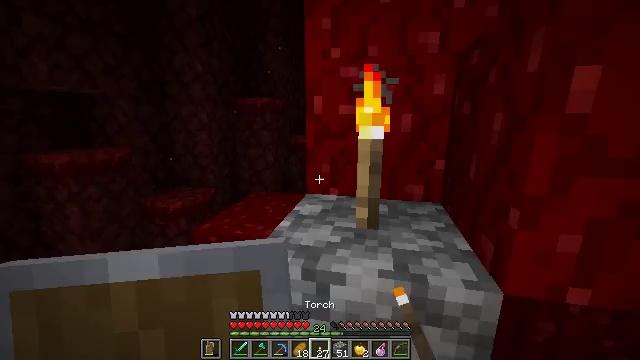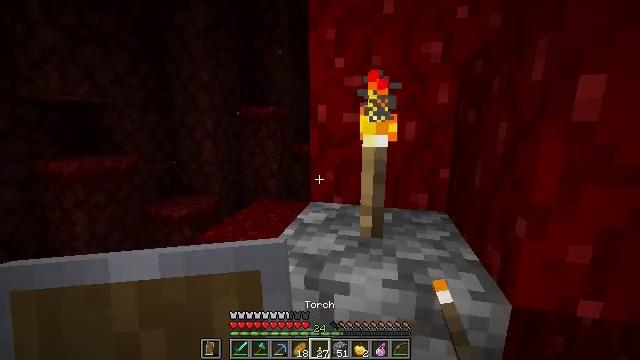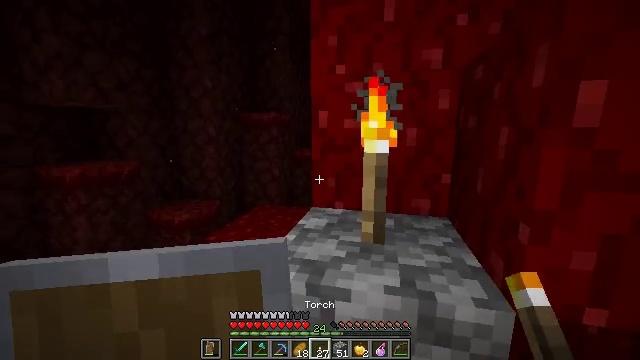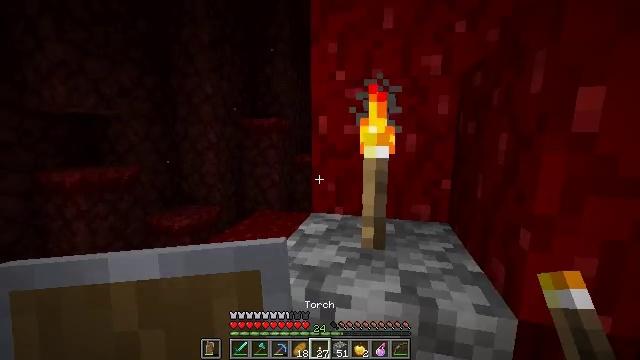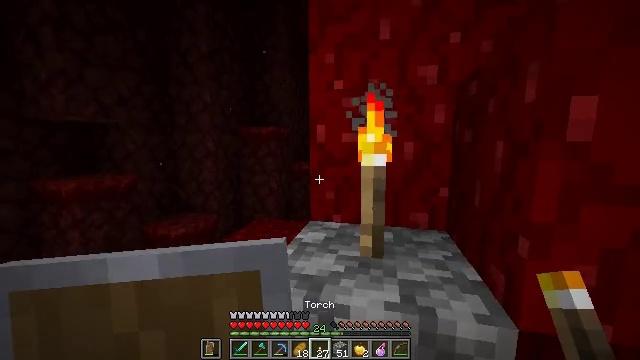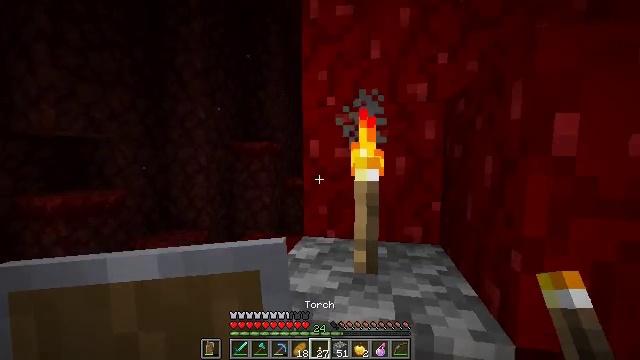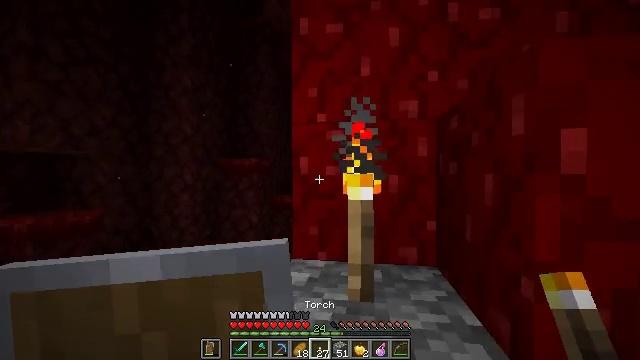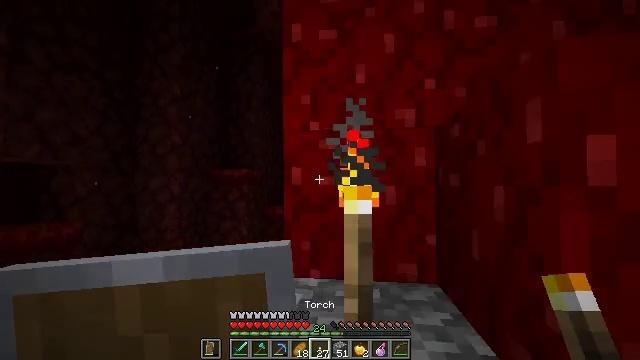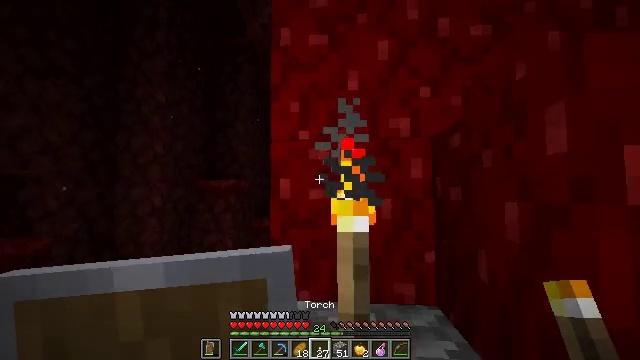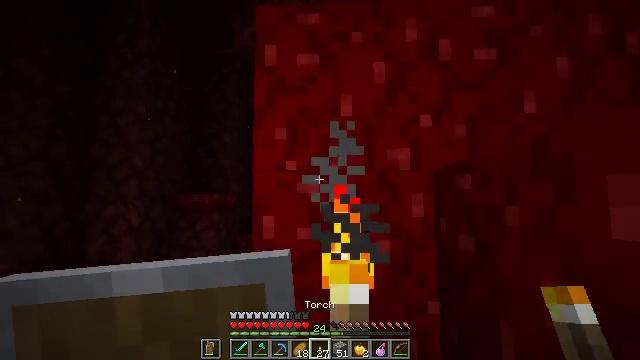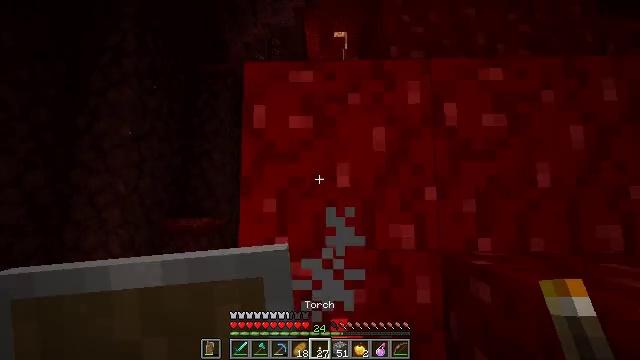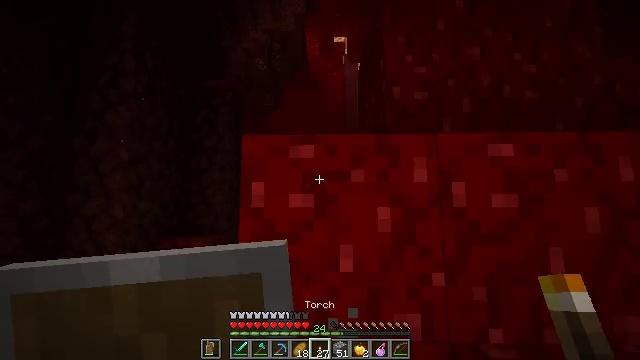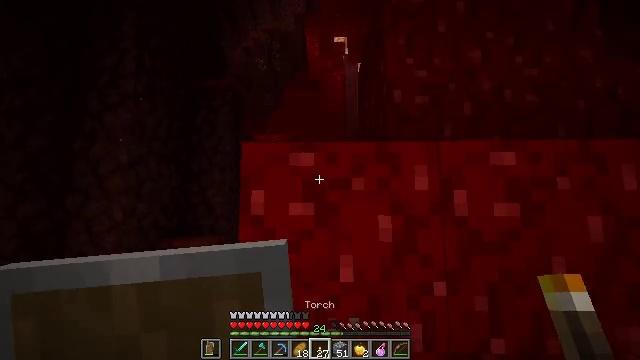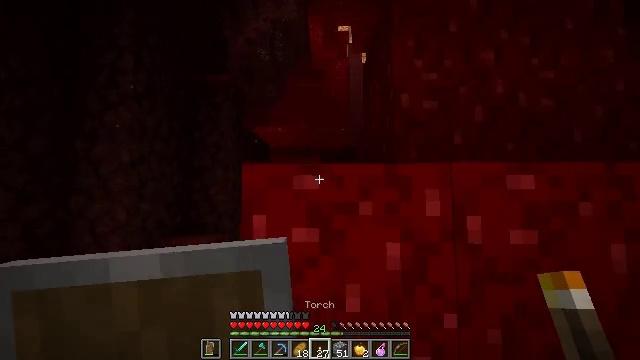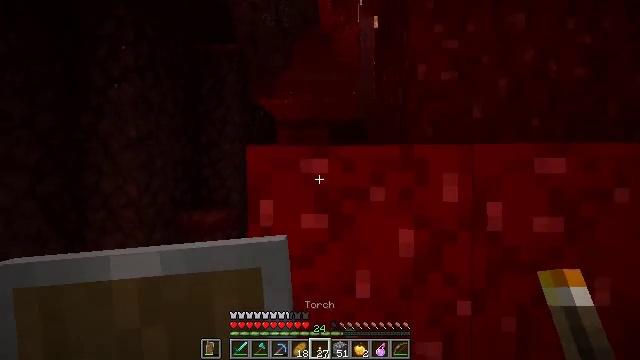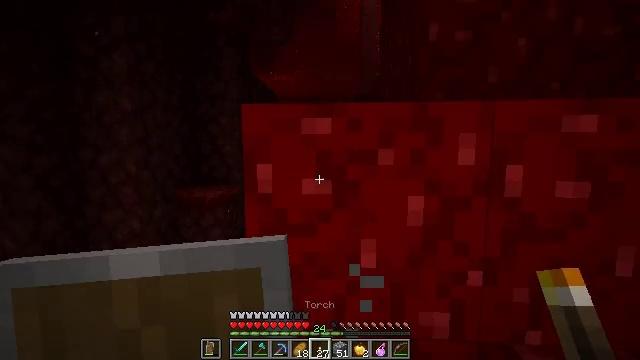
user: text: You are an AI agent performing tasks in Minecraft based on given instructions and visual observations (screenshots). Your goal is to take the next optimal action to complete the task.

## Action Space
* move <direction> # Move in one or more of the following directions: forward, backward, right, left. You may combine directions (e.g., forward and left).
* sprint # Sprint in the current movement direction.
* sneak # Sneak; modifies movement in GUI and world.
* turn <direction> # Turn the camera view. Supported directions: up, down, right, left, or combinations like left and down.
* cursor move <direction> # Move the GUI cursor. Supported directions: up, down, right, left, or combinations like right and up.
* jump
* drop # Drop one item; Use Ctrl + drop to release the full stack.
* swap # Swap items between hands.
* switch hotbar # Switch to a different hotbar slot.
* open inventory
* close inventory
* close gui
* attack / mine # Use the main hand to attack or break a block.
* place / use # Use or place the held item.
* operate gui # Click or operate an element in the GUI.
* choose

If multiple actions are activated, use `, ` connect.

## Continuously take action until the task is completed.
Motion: motion action
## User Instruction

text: Attack the nether wart block to break it.
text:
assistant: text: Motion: turn up
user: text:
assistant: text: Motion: turn up
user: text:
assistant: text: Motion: turn up
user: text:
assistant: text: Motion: turn up
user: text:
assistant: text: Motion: turn right and up
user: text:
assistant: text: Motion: move forward, turn right and up
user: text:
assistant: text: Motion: move forward, turn right and up
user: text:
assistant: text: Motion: move forward, turn right and up
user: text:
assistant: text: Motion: move forward, turn right and up, jump
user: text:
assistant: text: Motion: move forward, turn right and up, jump
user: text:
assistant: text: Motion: move forward, jump
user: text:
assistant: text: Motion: move forward, jump
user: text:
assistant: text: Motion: move forward, turn down, jump
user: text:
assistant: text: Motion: move forward, turn left and down
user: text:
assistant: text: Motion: turn down
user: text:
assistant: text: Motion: turn down
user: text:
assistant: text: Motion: no_op
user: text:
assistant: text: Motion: no_op
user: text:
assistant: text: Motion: turn right and down
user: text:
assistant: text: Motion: no_op
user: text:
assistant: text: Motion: turn right, attack / mine
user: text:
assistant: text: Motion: attack / mine
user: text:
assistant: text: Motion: turn right and up, attack / mine
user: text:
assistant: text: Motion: turn right and up, attack / mine
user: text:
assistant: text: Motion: turn up, attack / mine
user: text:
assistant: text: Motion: attack / mine
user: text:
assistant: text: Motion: attack / mine
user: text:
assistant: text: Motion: attack / mine
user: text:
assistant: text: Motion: attack / mine
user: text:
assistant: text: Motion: attack / mine